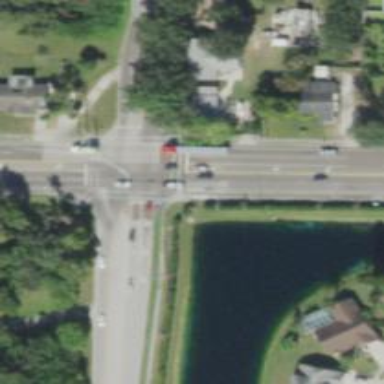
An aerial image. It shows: Marked crossing on the road.